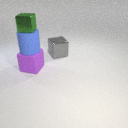
small green metal cube above large purple rubber cube